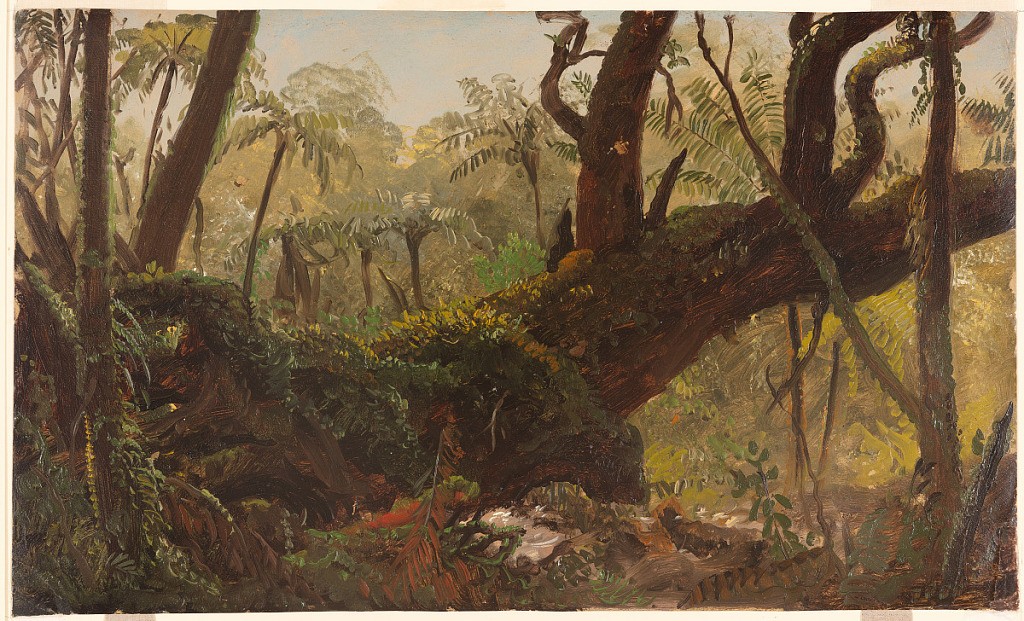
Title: Rainforest, Jamaica
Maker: Frederic Edwin Church, American, 1826–1900
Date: May–September 1865
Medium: Oil and graphite on paperboard
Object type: Drawing
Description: Landscape sketch showing a view of a large, diagonally-growing tree in the dense rainforest of Jamaica. Prominently situated at center, the nearly horizontal trunk of a thick tree extends away from the viewer, from the lower left corner to the upper right. Two large boughs grow vertically out of the trunk, which itself is covered in moss, ferns, and other foliage. Other smaller trees that frame the scene at left and right also host plants on their trunks. Below, the foreground is filled with diverse and expressively rendered vegetation. In the background, some discernable tree ferns and palm trees help comprise a largely indistinct backdrop of greenery. Above, the blue, open sky is visible through the dense forest canopy.